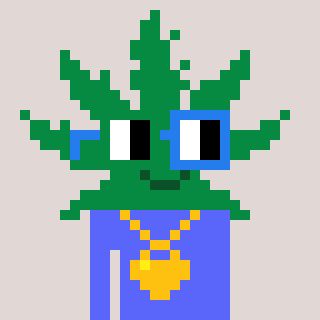
a pixel art character with square green and blue glasses, a weed-shaped head and a purple-colored body on a warm background